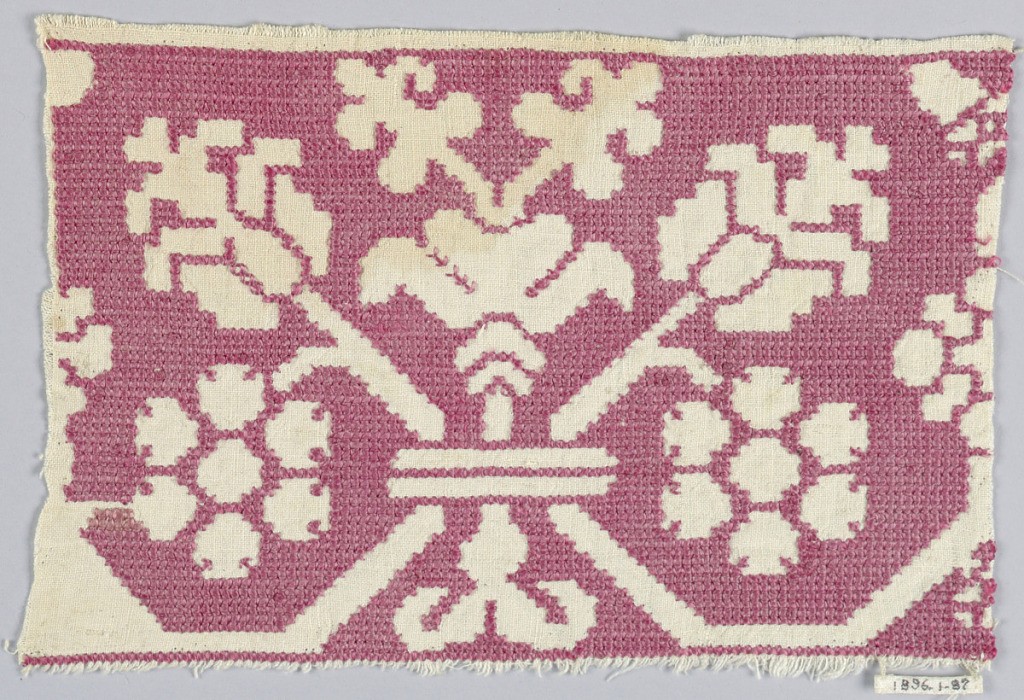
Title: Fragment
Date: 17th century
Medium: silk on linen Technique: embroidered on plain weave Label: Silk embroidery on linen plain weave
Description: White linen foundation forms the design. Ground of drawn work embroidered with red silk. Symmetrical conventionalized floral groups, with one central branch and two flanking branches.